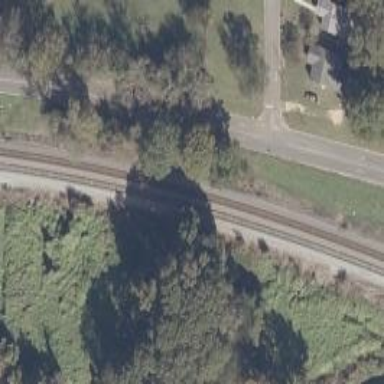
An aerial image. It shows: Railway siding for service.